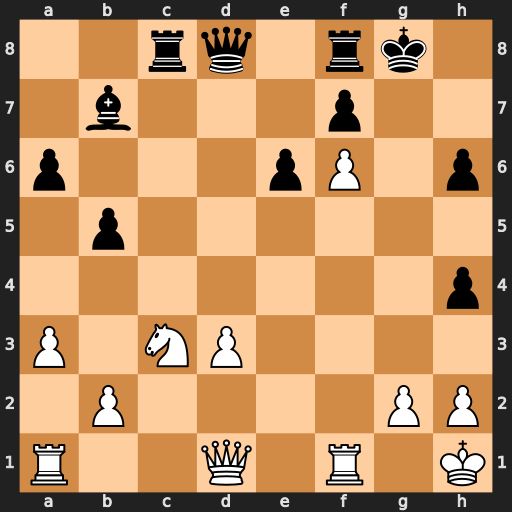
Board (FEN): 2rq1rk1/1b3p2/p3pP1p/1p6/7p/P1NP4/1P4PP/R2Q1R1K
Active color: w
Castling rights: -
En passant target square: -
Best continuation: Qg4+ Kh7 Qg7#